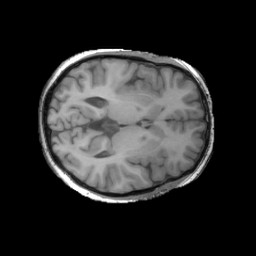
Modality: T1w
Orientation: axial
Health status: ill
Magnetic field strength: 3 T